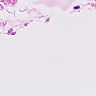
Metastatic tissue present: no